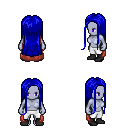
a pixel art fantasy rpg character, female body template, dark elf, purple skin, maroon cape, white pants, blue extra-long hairstyle, black shoes, four views (front, back, left, right), 2x2 character sprite sheet, small pixel art, hard edges, no anti-aliasing